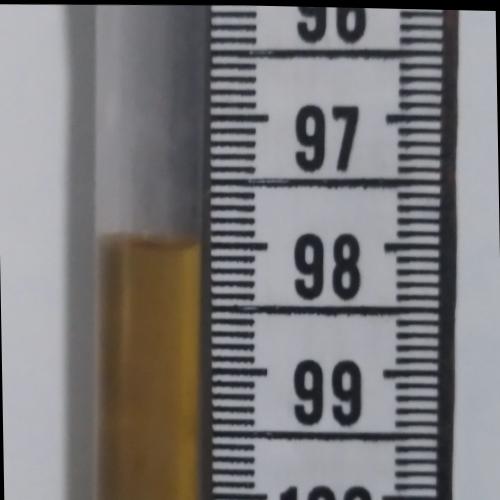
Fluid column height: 98.0 cm